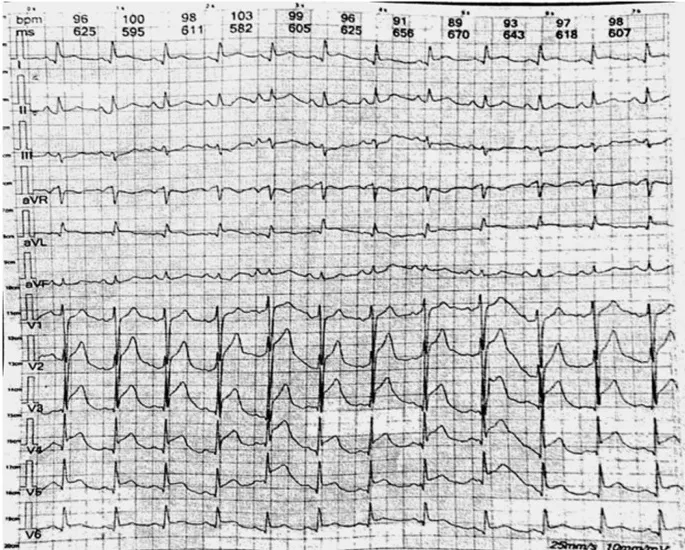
(A) Post-procedure ECG shows significant ST elevations in leads V1-V6.
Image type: electrography (ekg)